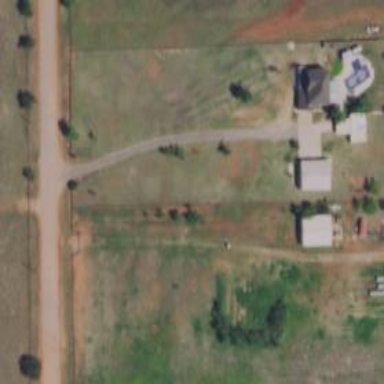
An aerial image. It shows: Driveway.